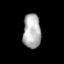
Tissue: prostate
Cell type: T cells
Senescence score: 0.1838
Nuclear area (px): 602
Mean DAPI intensity: 176.603